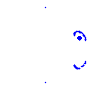
Particle: pion